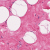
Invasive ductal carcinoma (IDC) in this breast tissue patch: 0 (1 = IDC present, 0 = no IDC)